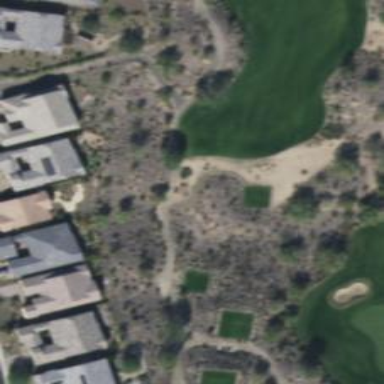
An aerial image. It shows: Pathway for golfing.